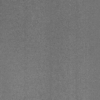
Label: dusty